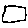
Label: square